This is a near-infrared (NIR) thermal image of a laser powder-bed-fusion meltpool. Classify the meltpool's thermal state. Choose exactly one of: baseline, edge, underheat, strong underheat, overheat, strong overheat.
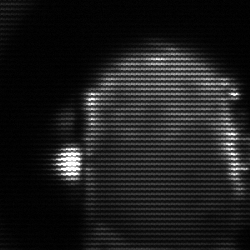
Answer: baseline